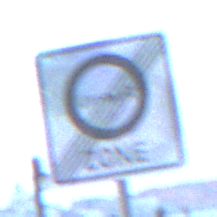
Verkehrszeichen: EndeUmweltzone
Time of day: Dawn
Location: Outdoor (Urban)
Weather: Clear
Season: NotSpecified
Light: Natural